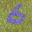
Label: 6